Question: I would like to have separate columns for H and T's prices, with 'period' as the common index. Any suggestions as to how I should go about this?
This is what my SQL query produces at the moment:

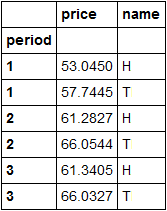
Answer: You can use 'GROUP BY' and a conditional, like this:
'''
SELECT
period
, SUM(CASE NAME WHEN 'H' THEN price ELSE 0 END) as HPrice
, SUM(CASE NAME WHEN 'T' THEN price ELSE 0 END) as TPrice
FROM MyTable
GROUP BY period
'''